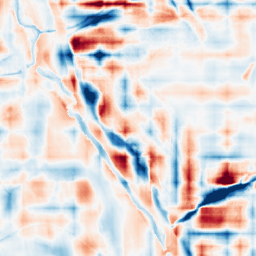
Category: wavelet
Decomposition family: wavelet_reverse_biorthogonal
Decomposition parameters: wavelet: rbio2.4
level: 5
Upsampling method: lanczos
Upsampling parameters: scale: 4
Upsampling scale: 4